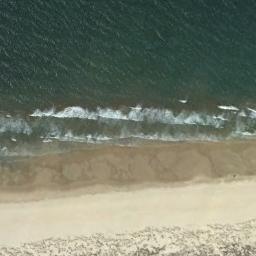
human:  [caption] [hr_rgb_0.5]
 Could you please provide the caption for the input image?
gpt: There are people playing near the beach .

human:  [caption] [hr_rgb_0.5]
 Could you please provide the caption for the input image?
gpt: The green oceans and beaches and some grass .

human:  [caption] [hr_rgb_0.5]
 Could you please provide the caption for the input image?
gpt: The beach with white sand and the color of the seawater is dark green .

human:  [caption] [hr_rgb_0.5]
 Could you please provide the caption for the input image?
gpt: The beach is composed of light green seawater and a yellow coast with sparse green plants .

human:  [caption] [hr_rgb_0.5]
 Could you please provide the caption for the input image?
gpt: There are water marks on the beach .